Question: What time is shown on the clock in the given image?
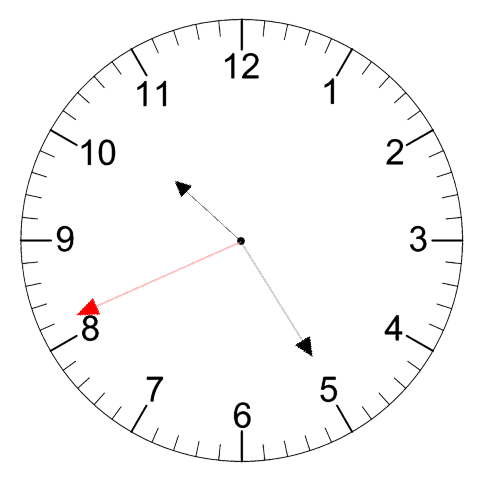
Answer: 10:24:41